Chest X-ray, AP view. Patient: 40 years old, sex M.
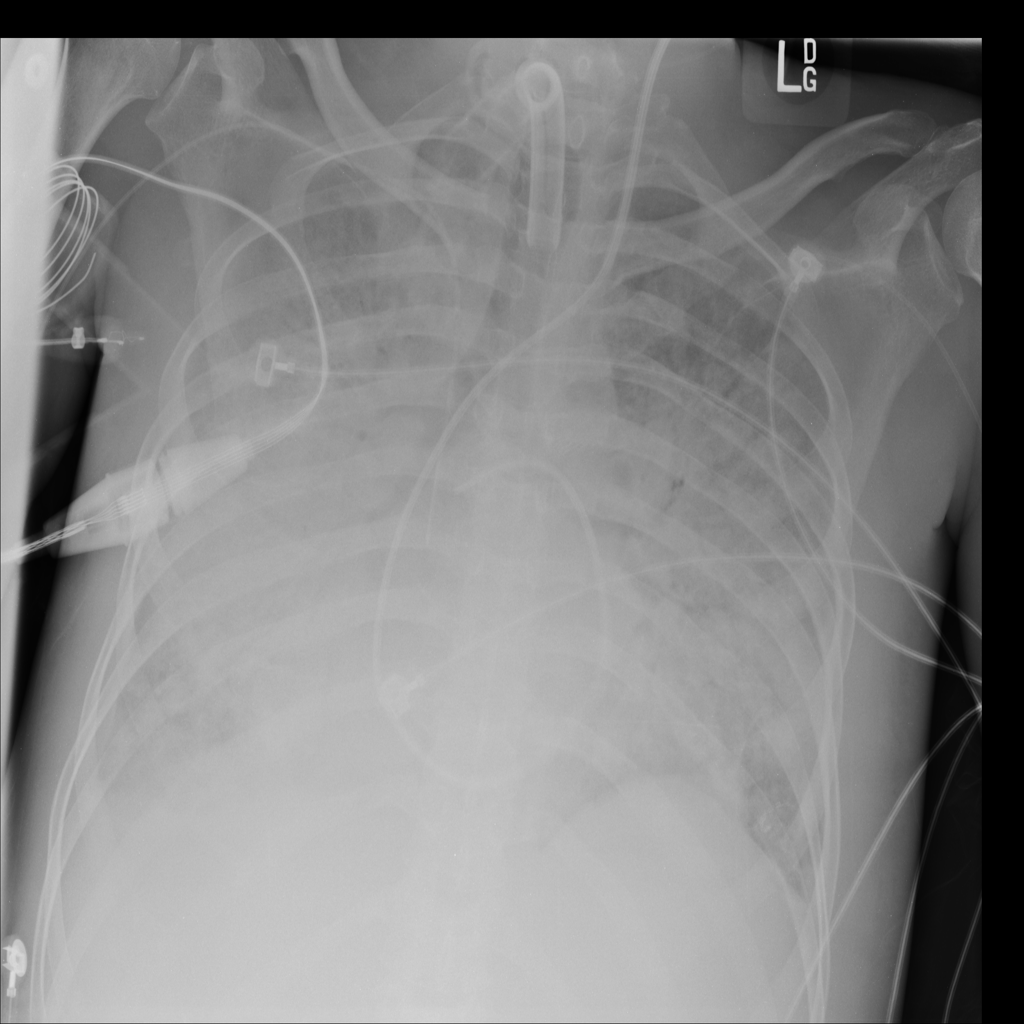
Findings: No Finding